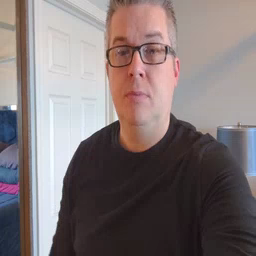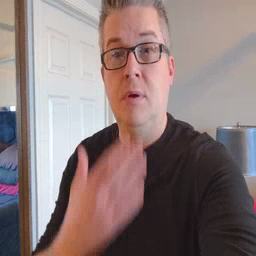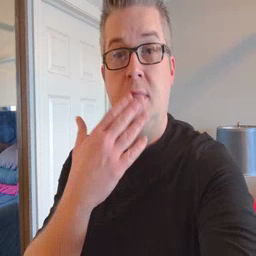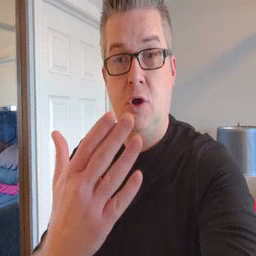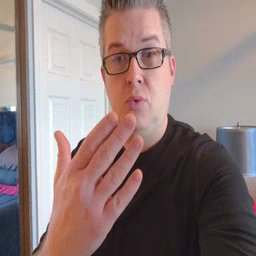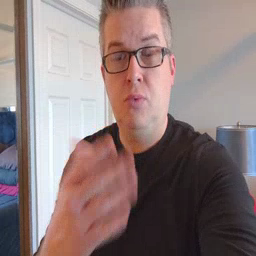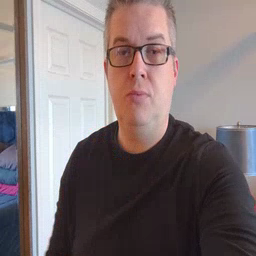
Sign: thankyou